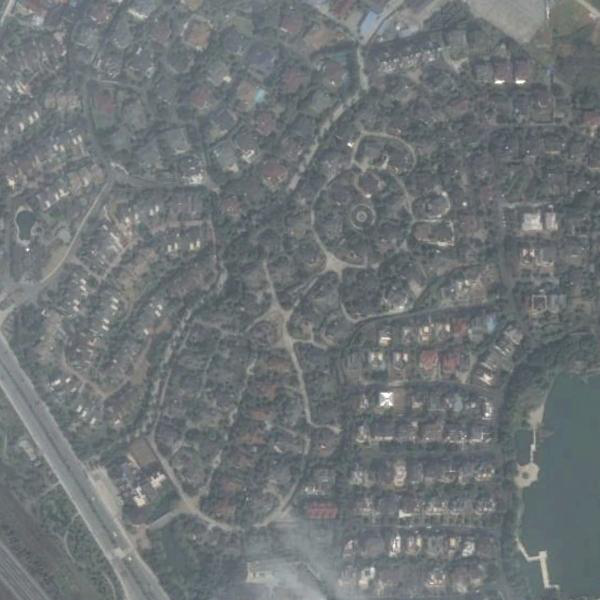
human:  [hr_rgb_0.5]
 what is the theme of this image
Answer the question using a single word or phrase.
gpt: dense residential